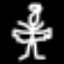
Label: angel